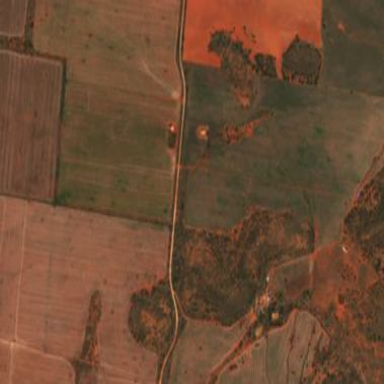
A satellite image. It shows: Farmland used for growing crops.